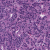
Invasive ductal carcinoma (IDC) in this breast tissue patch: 1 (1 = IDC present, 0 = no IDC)